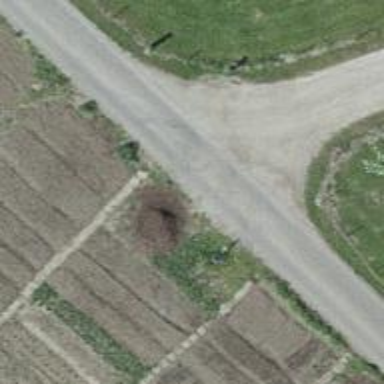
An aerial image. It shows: Unclassified road with asphalt surface.